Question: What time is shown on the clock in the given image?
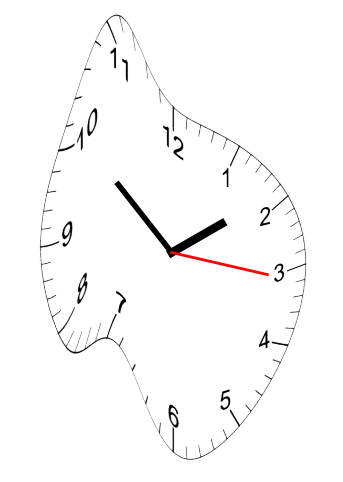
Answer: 01:51:16